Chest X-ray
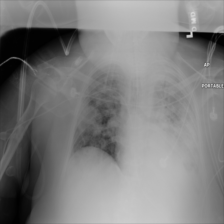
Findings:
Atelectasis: negative
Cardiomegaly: negative
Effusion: negative
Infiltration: negative
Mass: negative
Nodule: negative
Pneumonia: negative
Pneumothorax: negative
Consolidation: negative
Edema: negative
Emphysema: negative
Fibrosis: negative
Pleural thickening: negative
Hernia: negative